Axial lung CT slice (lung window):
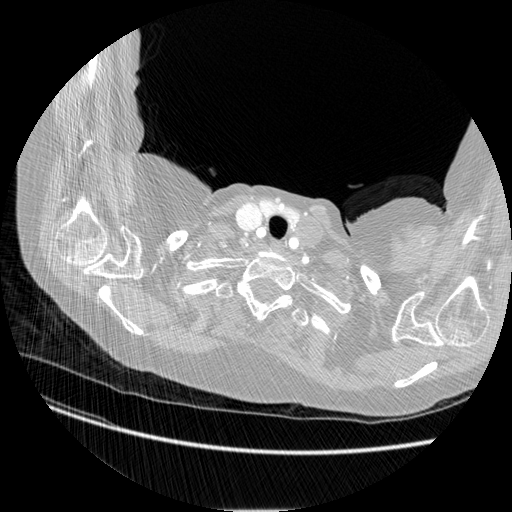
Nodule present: no